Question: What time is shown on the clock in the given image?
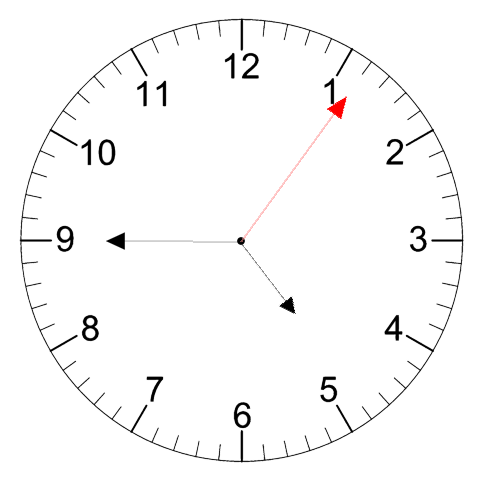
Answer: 04:45:06